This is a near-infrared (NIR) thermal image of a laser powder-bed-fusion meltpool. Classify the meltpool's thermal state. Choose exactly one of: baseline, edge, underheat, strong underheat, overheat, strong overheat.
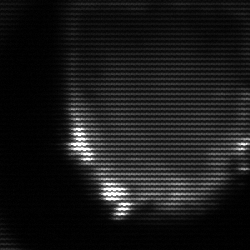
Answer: edge